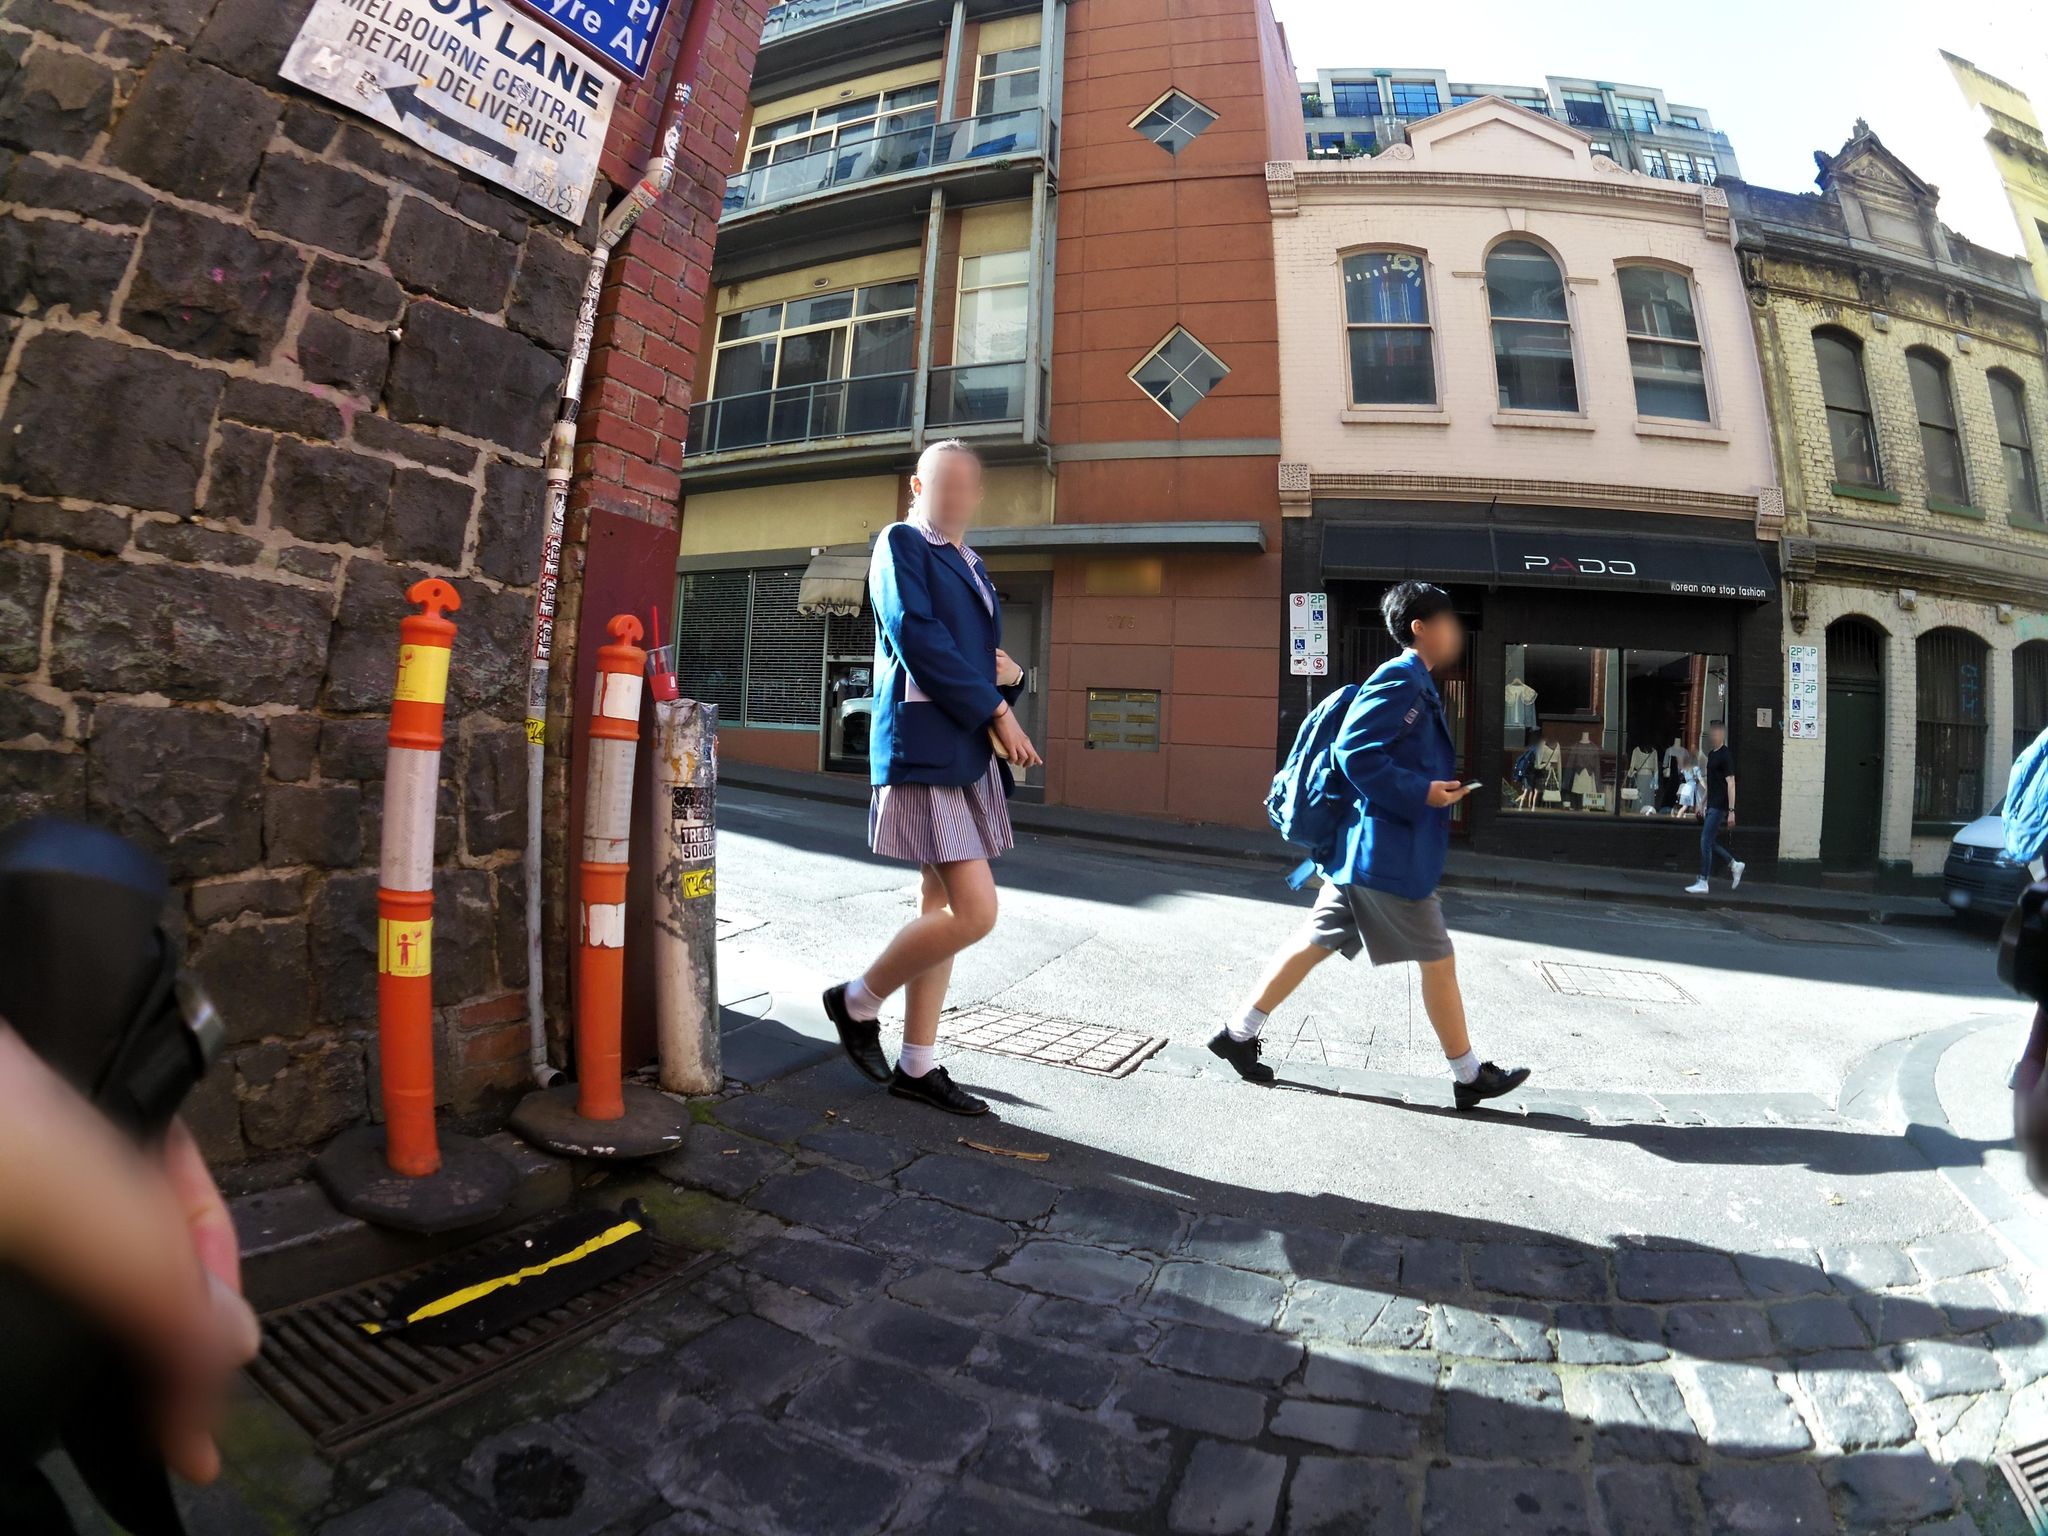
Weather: clear
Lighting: day
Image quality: good
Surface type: walking surface
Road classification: footway, corridor
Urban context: urban centre
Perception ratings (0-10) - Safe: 2.88, Lively: 7.65, Beautiful: 3.2, Boring: 2.09, Depressing: 2.71, Wealthy: 6.28